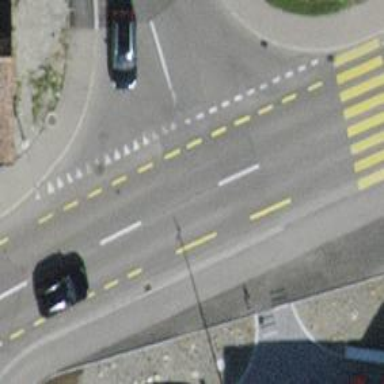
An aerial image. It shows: Secondary road with asphalt surface and dedicated cycle lane.